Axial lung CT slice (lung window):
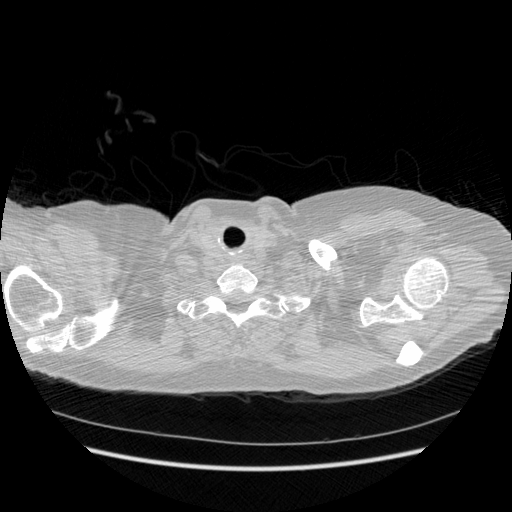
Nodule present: no